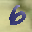
Label: 6